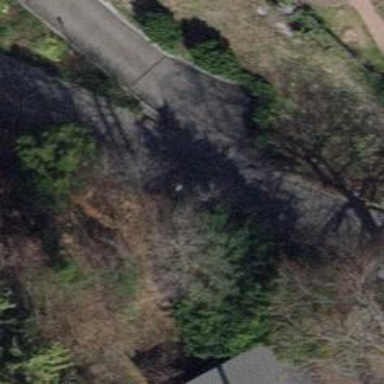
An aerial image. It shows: Residential road with sett surface.